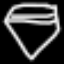
Label: diamond